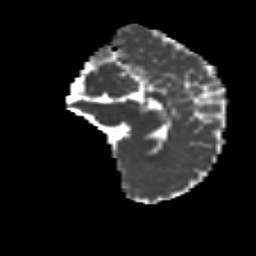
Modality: MD
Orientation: sagittal
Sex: female
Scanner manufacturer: siemens
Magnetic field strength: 3 T
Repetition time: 5 s
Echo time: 0.071 s